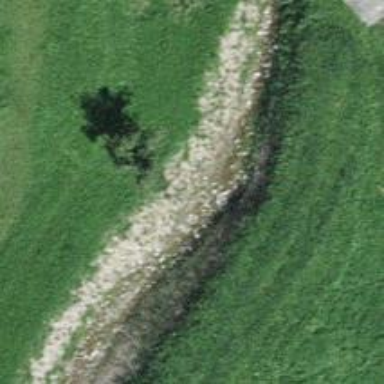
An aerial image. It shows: Ditch serving as waterway.